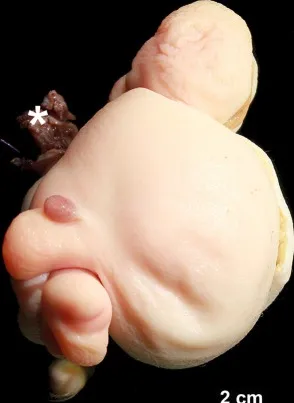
(A,B) excision of the fetiform mass in external view. White asterisk marks the peduncle and the resection margin, respectively. White arrowhead shows the rudimentary leg, black arrowhead the single toe.
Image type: medical_photograph (oral_photograph)